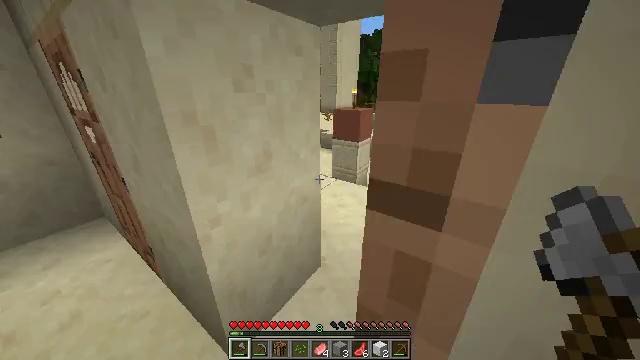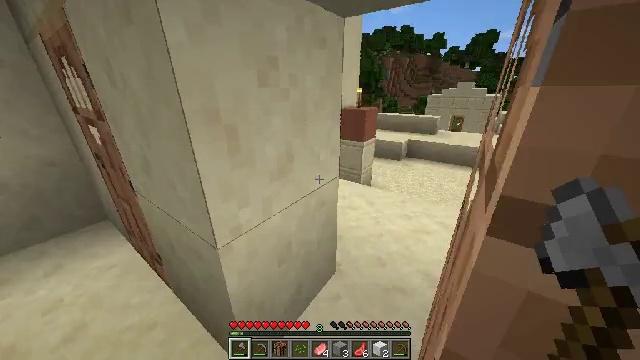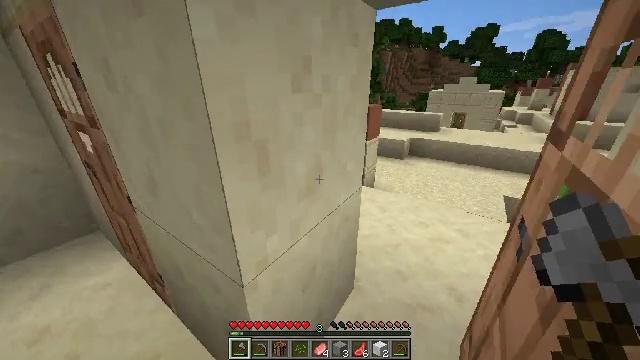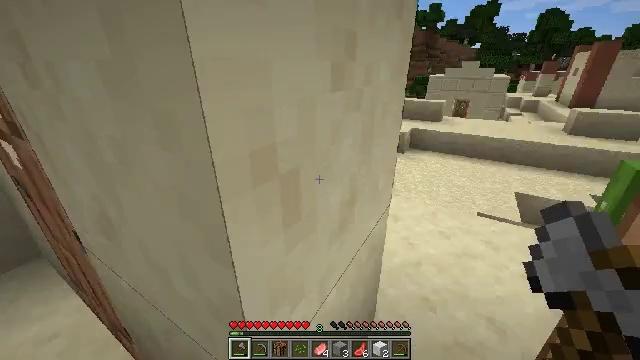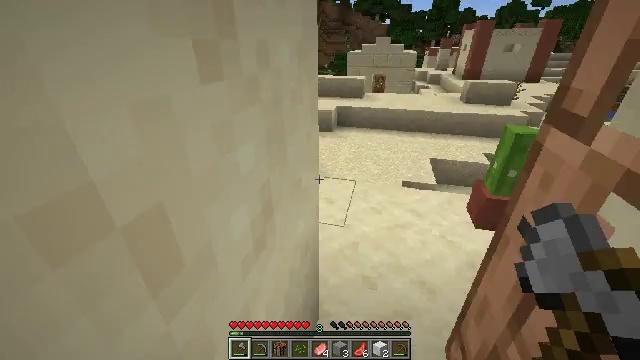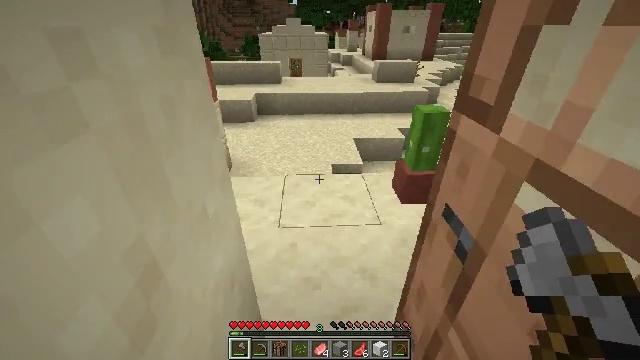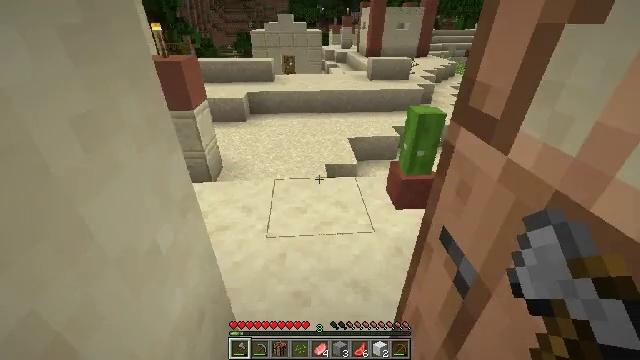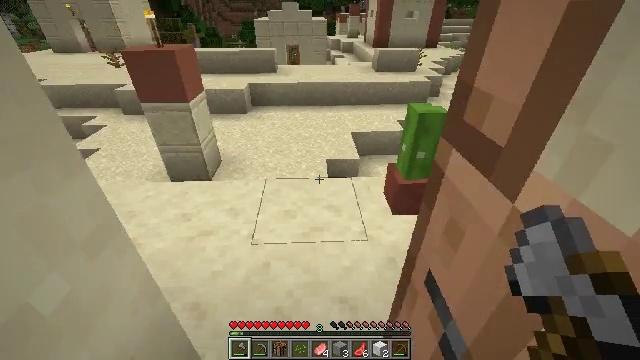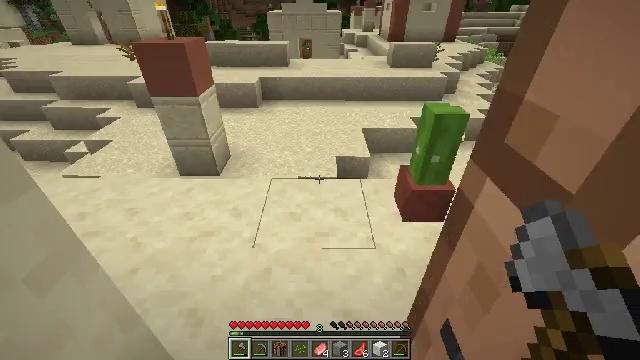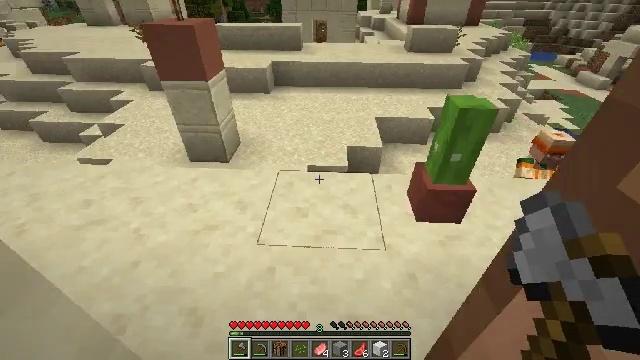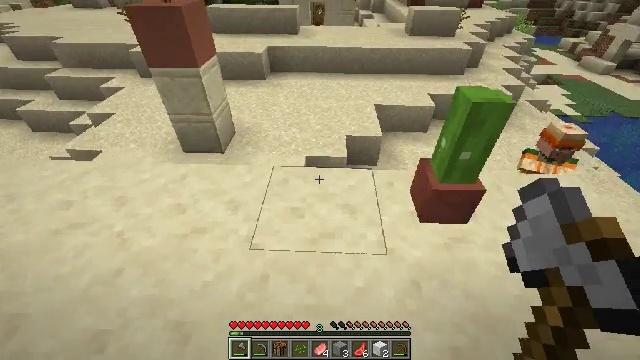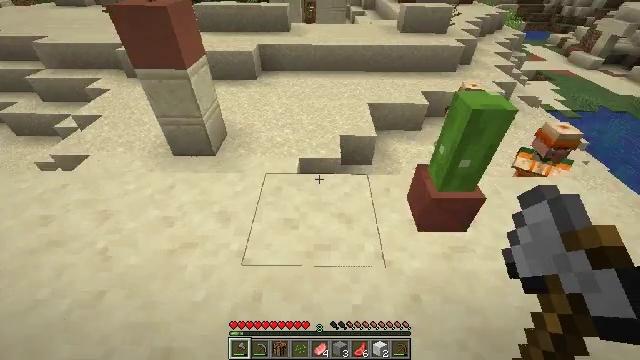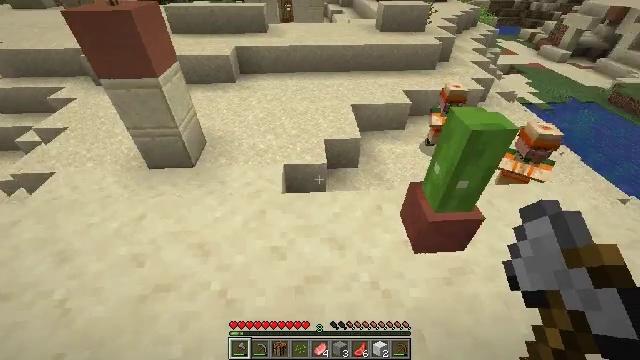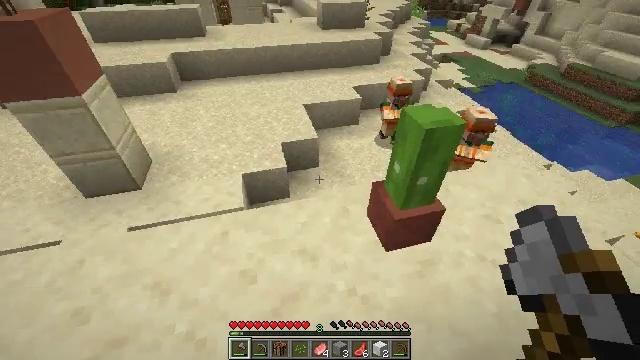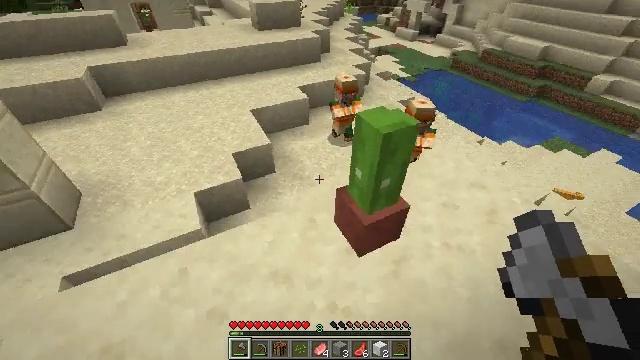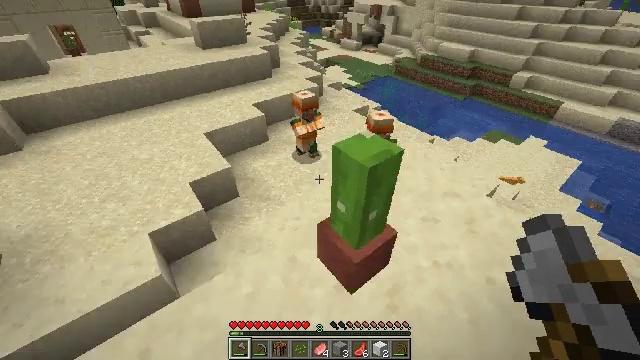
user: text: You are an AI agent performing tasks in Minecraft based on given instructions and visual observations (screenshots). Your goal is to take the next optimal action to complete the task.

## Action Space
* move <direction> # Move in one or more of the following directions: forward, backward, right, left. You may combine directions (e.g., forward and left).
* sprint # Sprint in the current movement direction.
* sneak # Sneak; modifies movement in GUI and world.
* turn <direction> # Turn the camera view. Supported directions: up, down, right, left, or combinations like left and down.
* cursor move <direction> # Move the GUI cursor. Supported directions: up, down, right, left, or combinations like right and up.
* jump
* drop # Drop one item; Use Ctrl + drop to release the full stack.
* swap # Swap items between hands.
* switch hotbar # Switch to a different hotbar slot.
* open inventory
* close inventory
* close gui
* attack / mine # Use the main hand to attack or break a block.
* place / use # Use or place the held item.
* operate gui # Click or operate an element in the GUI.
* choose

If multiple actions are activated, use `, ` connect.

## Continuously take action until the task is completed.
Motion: motion action
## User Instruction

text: Dig up some sand.
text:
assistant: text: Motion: move forward and move left
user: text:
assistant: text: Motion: move forward and move left, turn right
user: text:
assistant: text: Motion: move forward, turn right and down
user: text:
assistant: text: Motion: move forward, turn right and down
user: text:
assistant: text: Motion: move forward, turn right and down
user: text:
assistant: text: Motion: move forward and move right, turn right
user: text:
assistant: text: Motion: move forward and move right, turn left and down
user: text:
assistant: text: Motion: move forward and move right, turn left and down
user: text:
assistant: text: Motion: move forward and move right, turn left and down
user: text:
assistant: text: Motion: move forward and move right, turn down
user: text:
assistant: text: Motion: move forward and move right, turn right
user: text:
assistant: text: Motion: move forward, turn right
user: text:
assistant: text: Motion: move forward, turn right
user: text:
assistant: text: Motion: move forward, turn right
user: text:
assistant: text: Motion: move forward and move left, turn right and up
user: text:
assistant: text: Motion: move forward and move left, turn right and up
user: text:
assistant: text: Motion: move forward and move left, turn right and up
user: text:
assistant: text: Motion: move forward and move left
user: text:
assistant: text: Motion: move forward and move left
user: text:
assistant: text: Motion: move forward and move left
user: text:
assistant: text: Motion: move forward and move left
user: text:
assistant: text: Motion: move forward and move left
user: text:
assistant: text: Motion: move forward and move left
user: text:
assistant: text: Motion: move forward and move left
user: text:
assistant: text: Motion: move forward and move left
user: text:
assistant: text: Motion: move forward and move left, turn right
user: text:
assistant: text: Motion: move forward and move left
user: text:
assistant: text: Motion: move forward
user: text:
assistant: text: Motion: move forward, turn left and up
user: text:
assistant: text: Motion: move forward, turn left and up